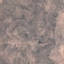
Label: HerbaceousVegetation